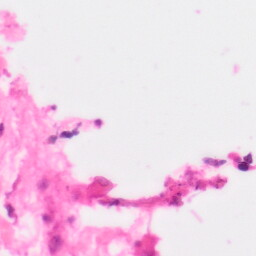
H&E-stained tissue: Colon